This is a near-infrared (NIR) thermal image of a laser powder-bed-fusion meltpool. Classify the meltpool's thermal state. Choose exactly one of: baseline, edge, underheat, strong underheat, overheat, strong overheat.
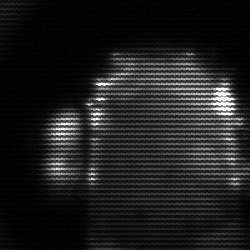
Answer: baseline